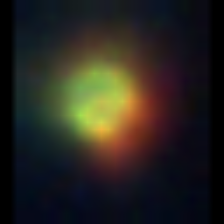
Taxon: NanoPlankton
Group: Other